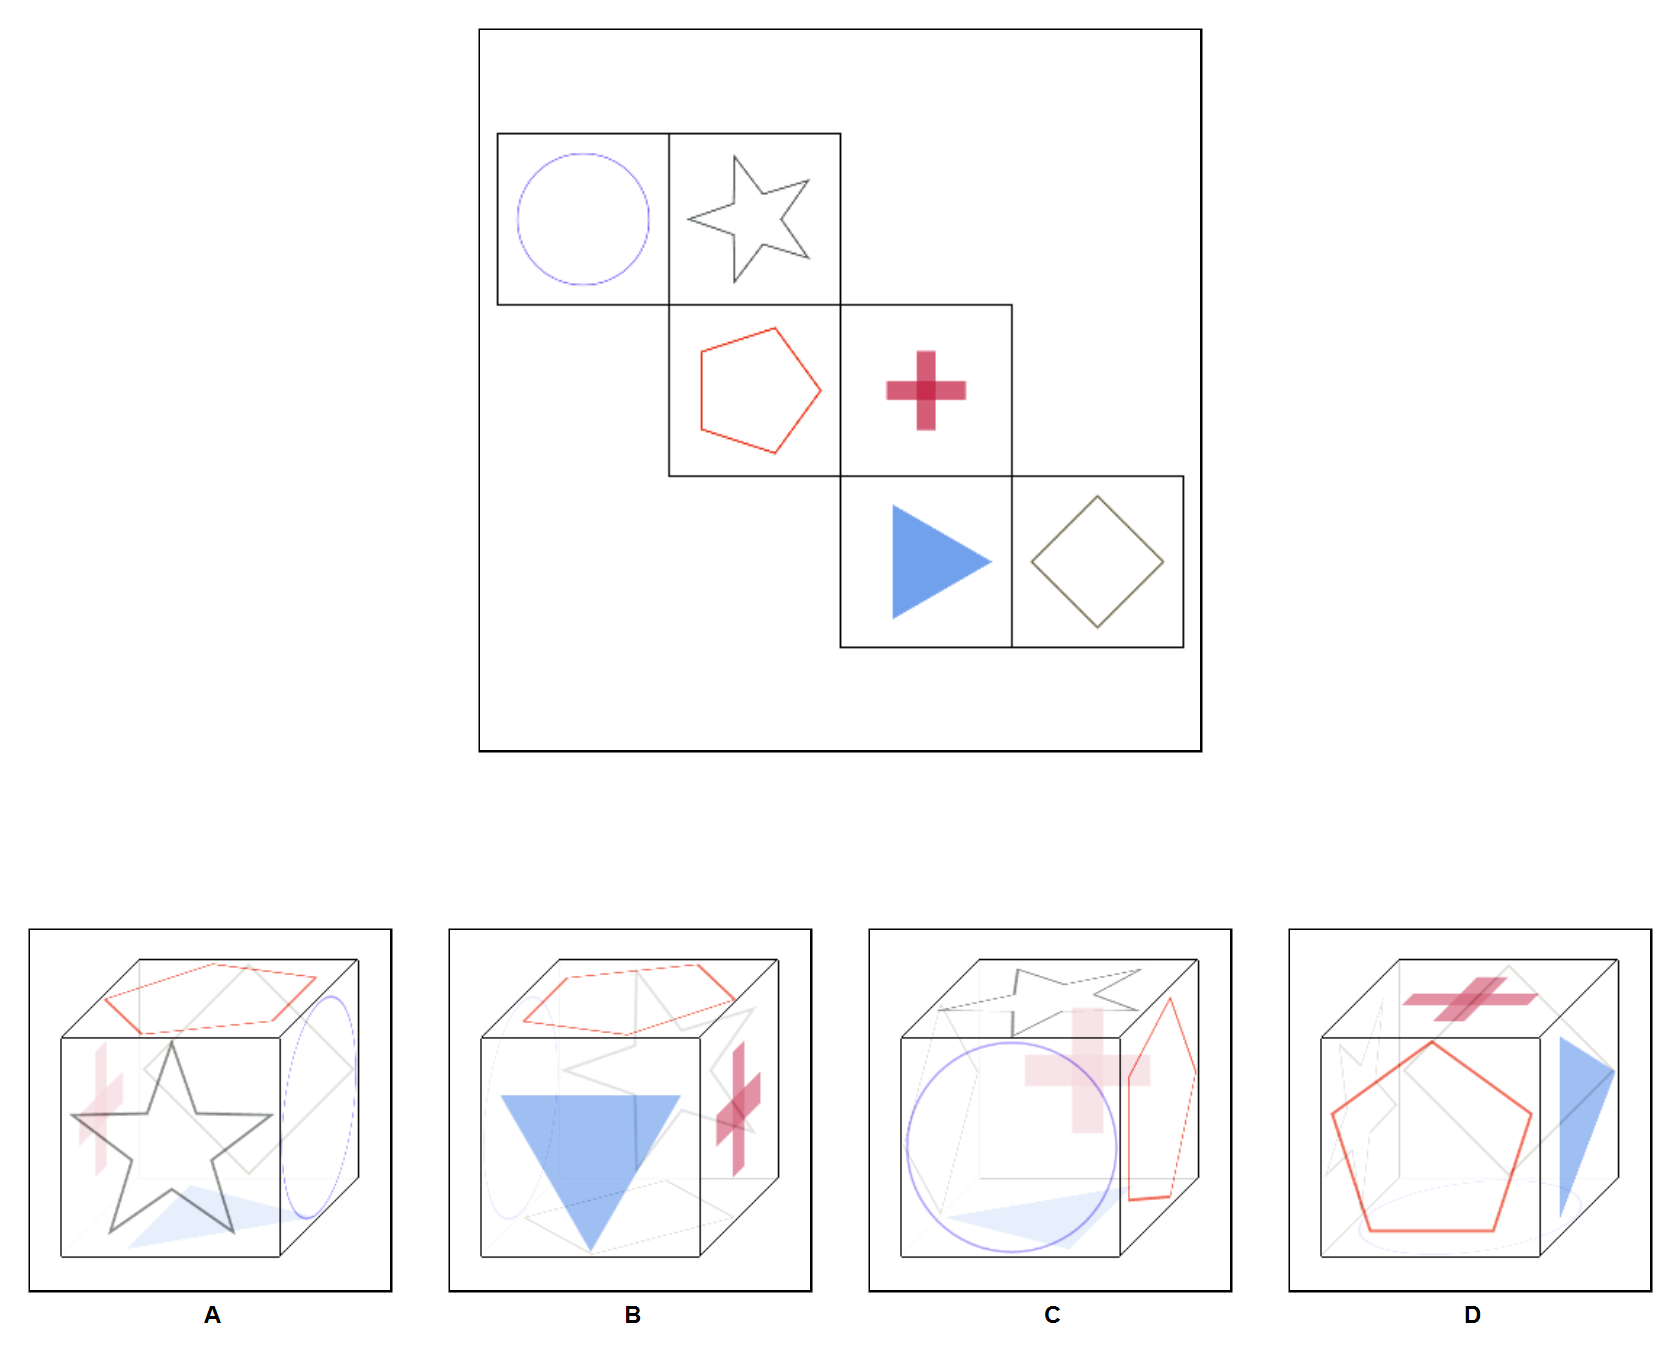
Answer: A